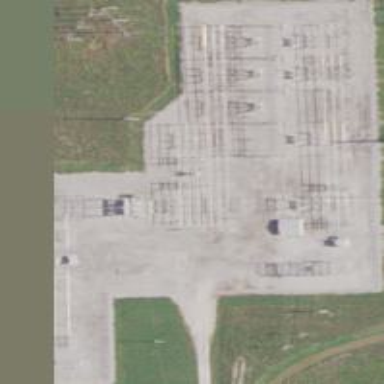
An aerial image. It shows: Fence surrounds transmission level power substation.